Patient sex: M
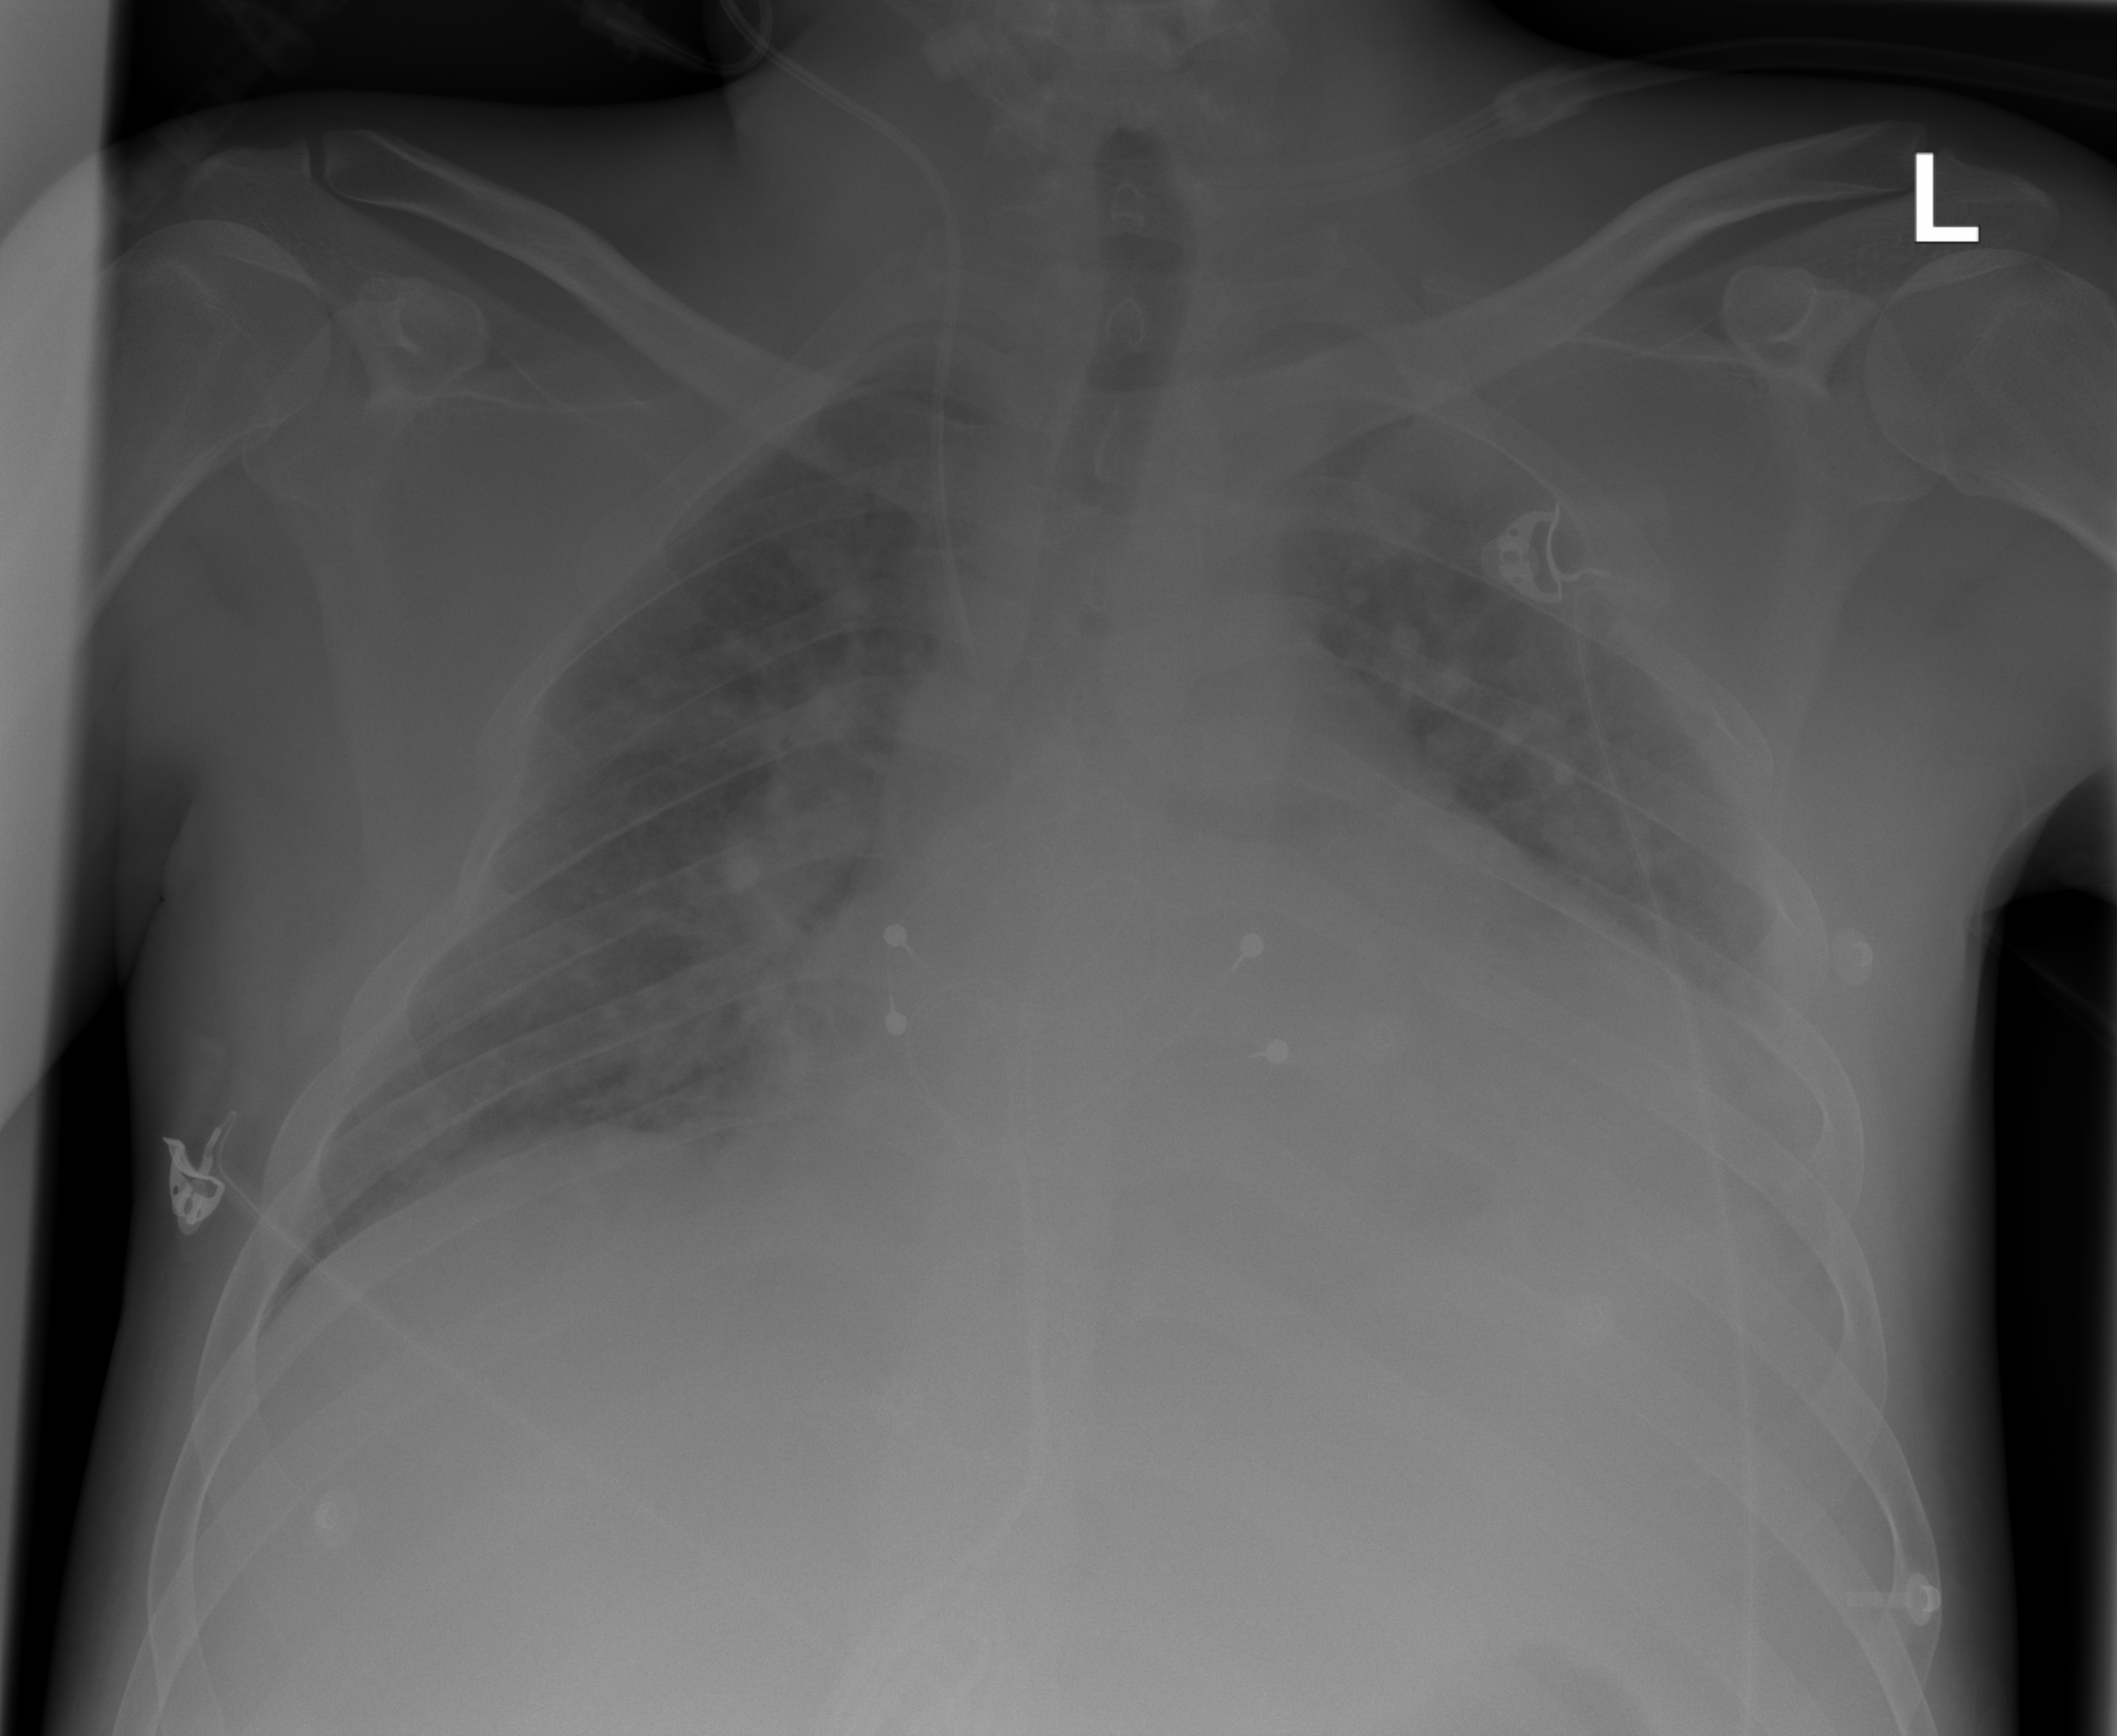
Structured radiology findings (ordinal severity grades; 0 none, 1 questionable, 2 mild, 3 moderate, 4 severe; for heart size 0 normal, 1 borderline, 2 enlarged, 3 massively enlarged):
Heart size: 2
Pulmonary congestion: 3
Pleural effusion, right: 0
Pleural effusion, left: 0
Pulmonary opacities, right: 2
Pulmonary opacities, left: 2
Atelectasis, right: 0
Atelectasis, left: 0